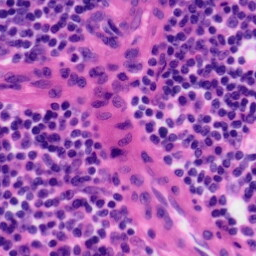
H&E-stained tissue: Tonsil